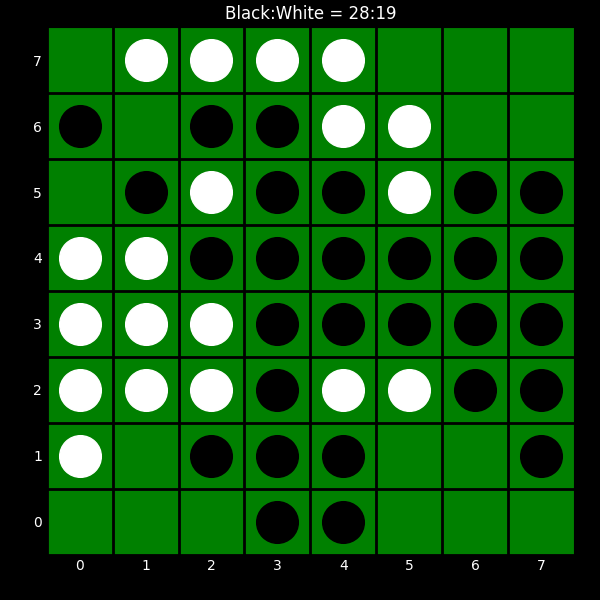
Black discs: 28
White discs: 19